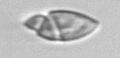
Label: Katodinium_or_Torodinium